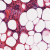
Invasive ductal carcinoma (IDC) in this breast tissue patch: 0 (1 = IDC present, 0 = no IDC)